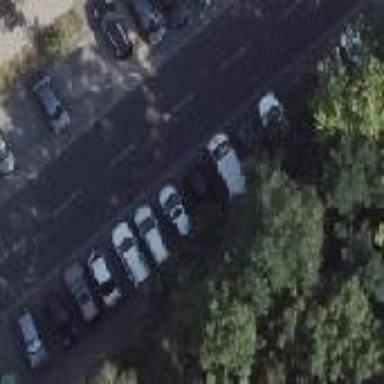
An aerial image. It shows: Street-side parking area with paving stones.